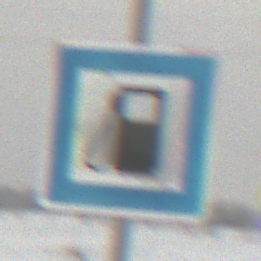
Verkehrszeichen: Tankstelle
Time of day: MorningAfternoon
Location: Outdoor (Nature)
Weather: Overcast
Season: Winter
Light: Natural